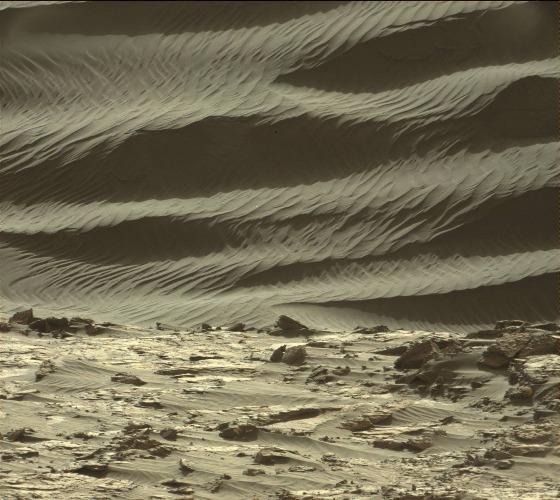
Terrain classes present: Bedrock, Gravel / Sand / Soil, Rock, Shadow